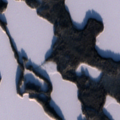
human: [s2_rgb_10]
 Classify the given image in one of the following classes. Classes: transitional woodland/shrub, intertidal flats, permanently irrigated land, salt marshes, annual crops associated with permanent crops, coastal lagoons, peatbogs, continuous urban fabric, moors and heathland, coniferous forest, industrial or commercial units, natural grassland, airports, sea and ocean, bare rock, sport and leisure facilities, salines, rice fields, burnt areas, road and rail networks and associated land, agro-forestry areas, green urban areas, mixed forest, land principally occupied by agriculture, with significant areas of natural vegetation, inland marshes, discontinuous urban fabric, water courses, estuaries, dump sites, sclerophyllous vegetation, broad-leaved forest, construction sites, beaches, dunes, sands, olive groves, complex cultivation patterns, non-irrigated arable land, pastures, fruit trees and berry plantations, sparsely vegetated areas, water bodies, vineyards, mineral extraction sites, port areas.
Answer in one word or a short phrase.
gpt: coniferous forest, water bodies